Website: walmart
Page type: billing-address
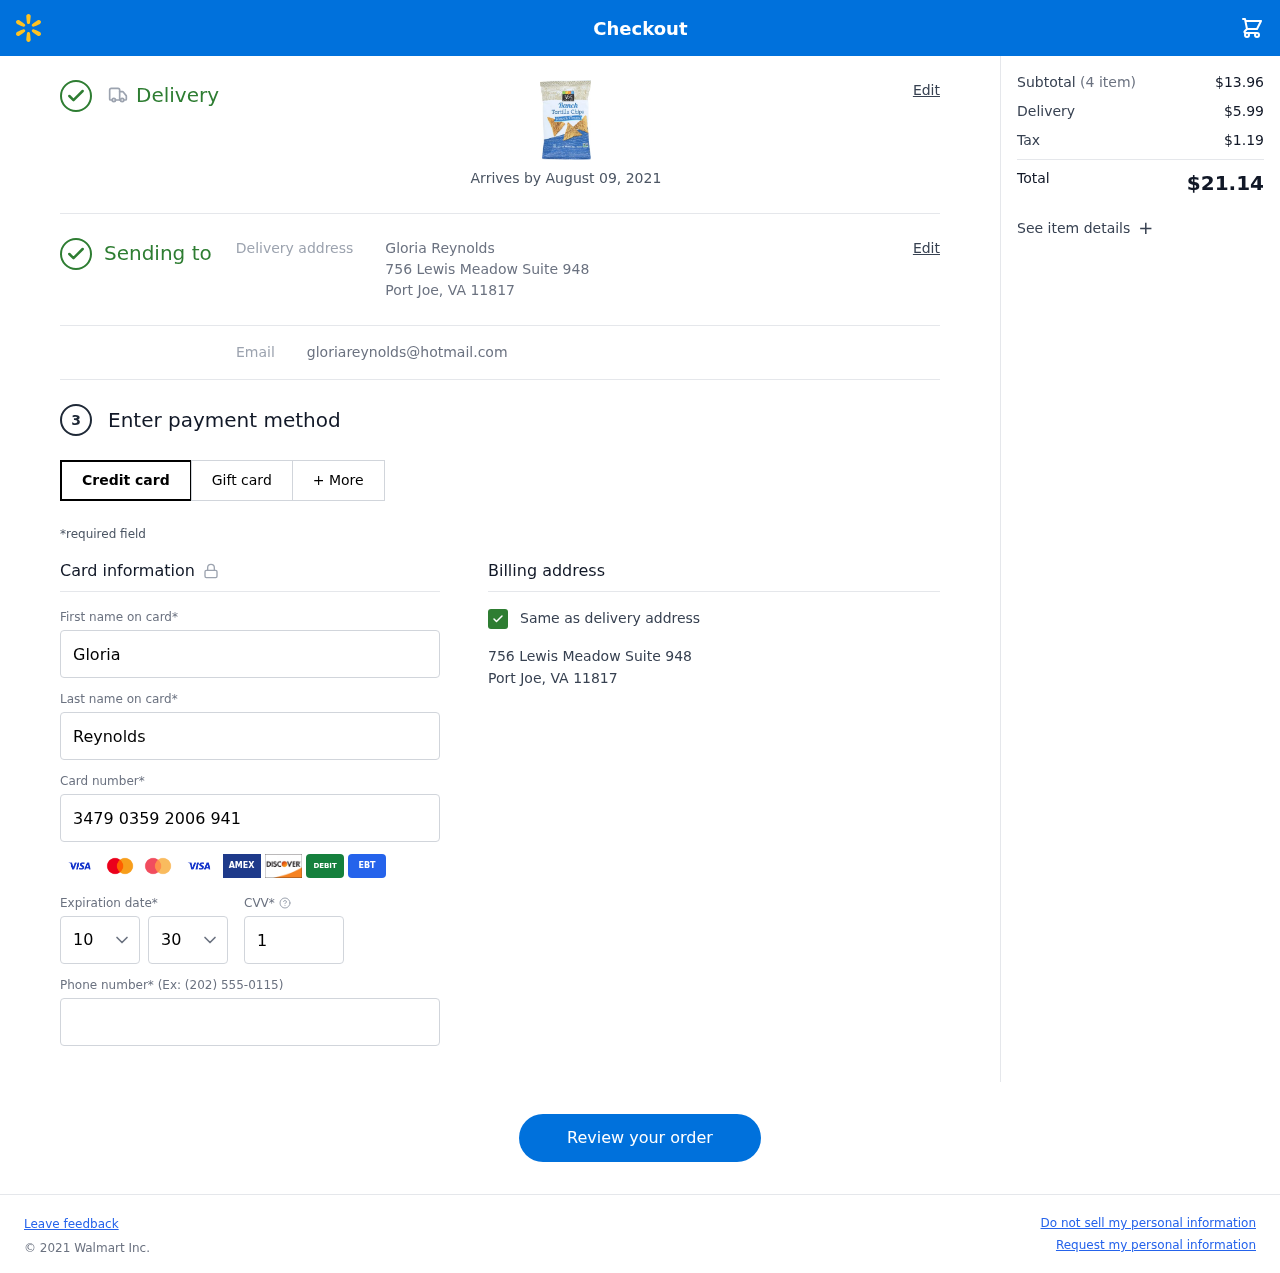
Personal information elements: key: PII_CARD_CVV
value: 1082
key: PII_CARD_EXPIRY_MONTH
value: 10
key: PII_CARD_EXPIRY_YEAR
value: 30
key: PII_CARD_NUMBER
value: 3479 0359 2006 941
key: PII_EMAIL
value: gloriareynolds@hotmail.com
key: PII_FIRSTNAME
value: Gloria
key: PII_FULLNAME
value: Gloria Reynolds
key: PII_LASTNAME
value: Reynolds
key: PII_PHONE
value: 2404789156
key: PII_STREET
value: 756 Lewis Meadow Suite 948
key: PII_CITY_STATE_ZIP
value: Port Joe, VA 11817
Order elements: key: ORDER_DELIVERY_DATE
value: Arrives by August 09, 2021
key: ORDER_NUM_ITEMS
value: (4 item)
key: ORDER_SUBTOTAL
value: $13.96
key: ORDER_SHIPPING_COST
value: $5.99
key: ORDER_TAX
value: $1.19
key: ORDER_TOTAL
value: $21.14